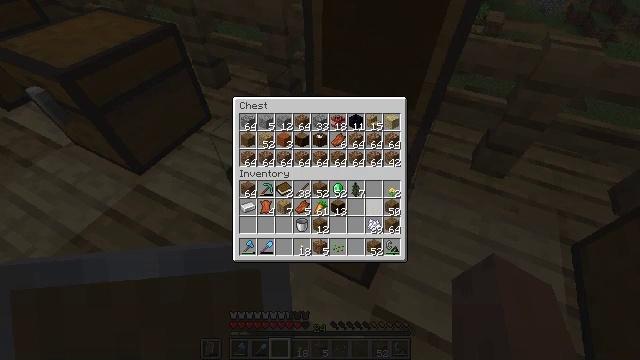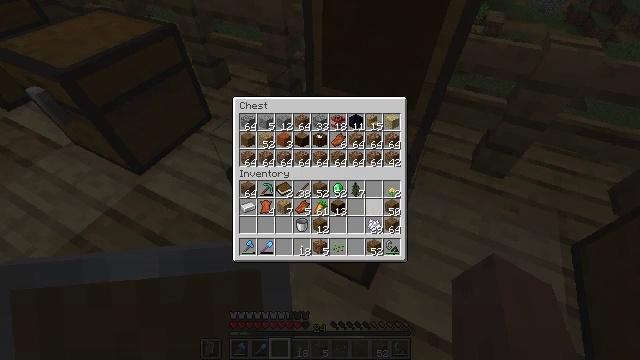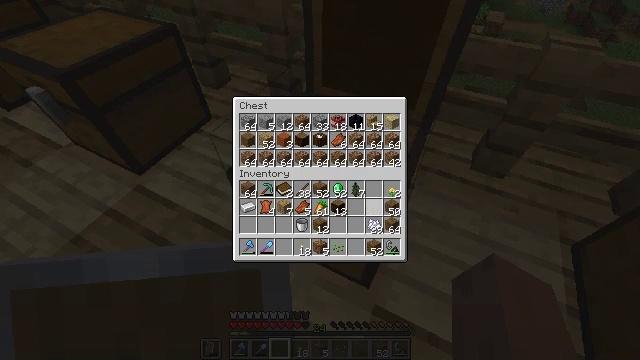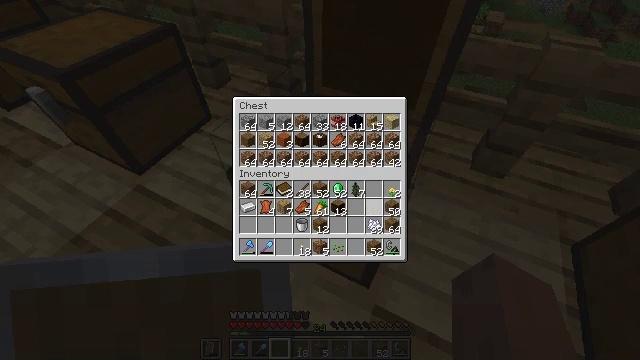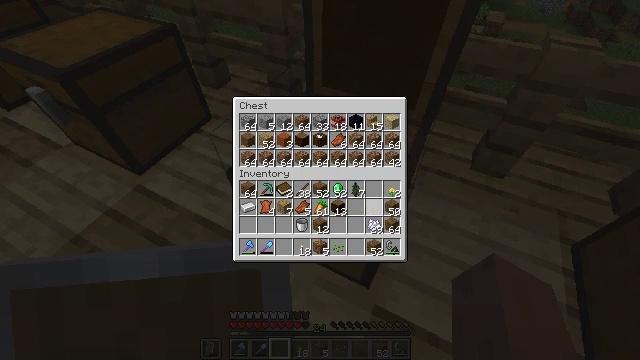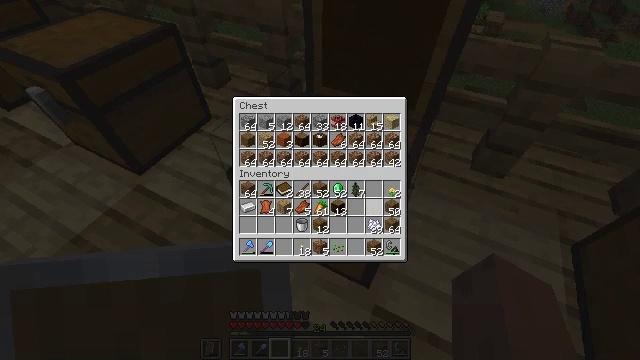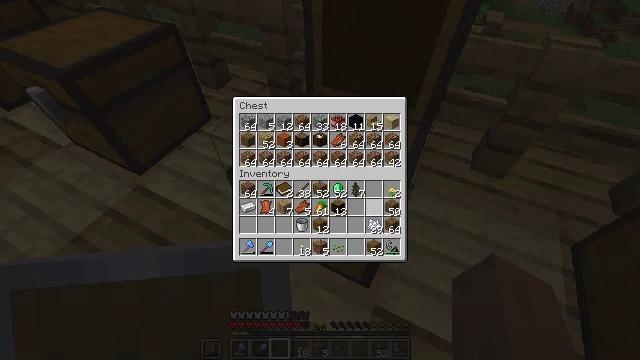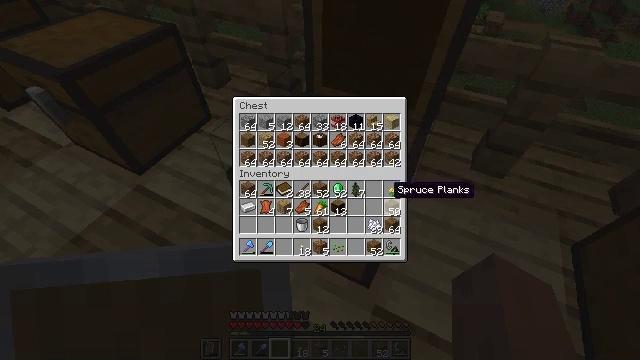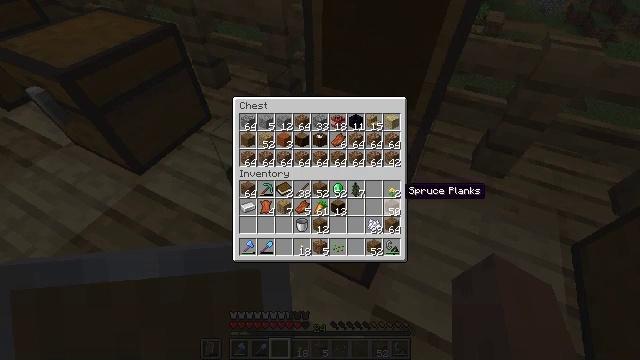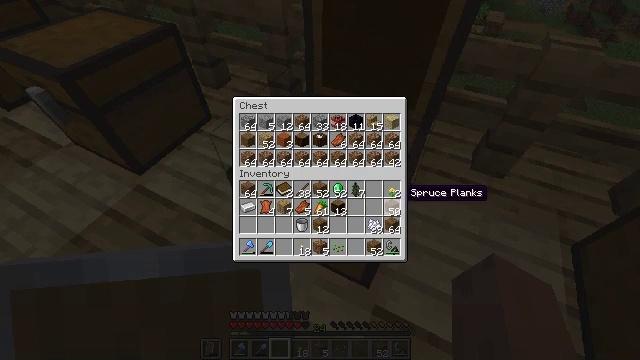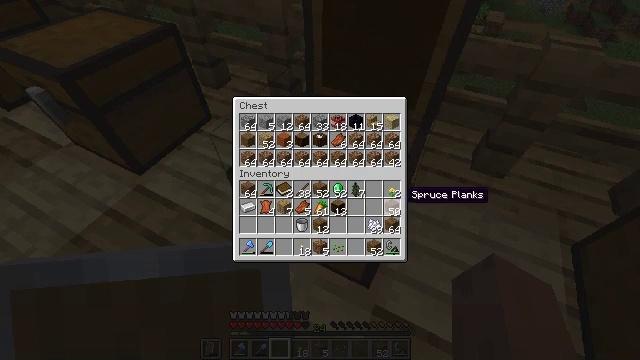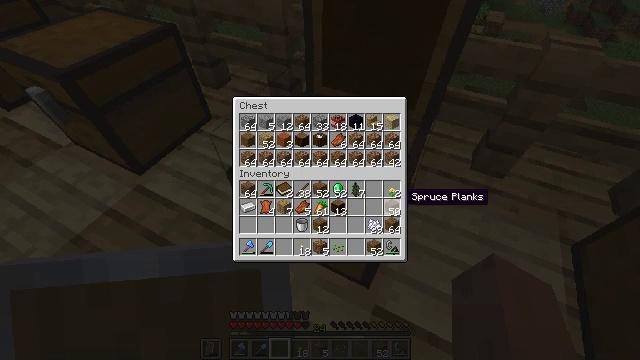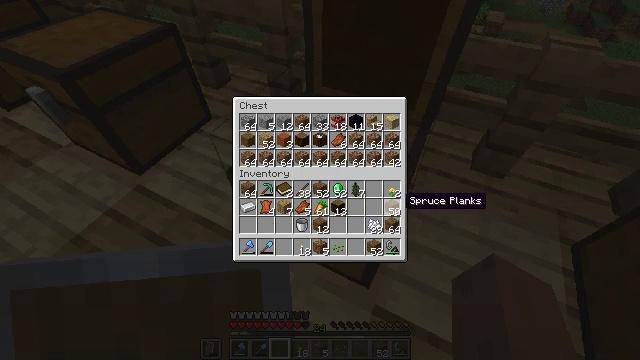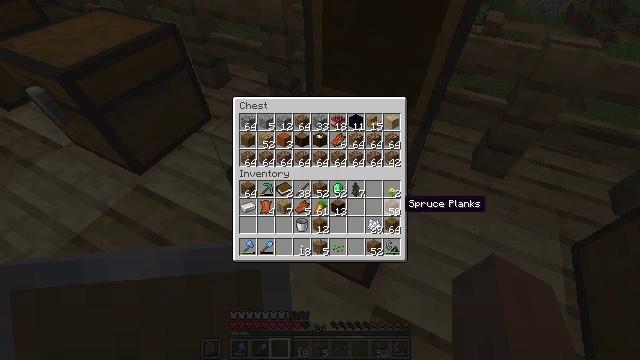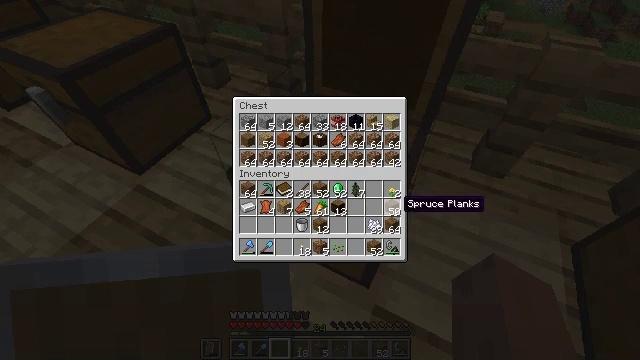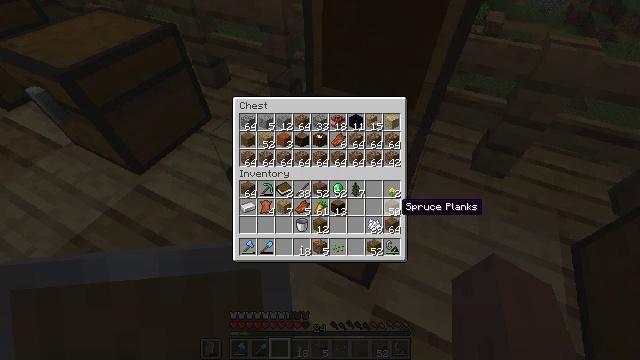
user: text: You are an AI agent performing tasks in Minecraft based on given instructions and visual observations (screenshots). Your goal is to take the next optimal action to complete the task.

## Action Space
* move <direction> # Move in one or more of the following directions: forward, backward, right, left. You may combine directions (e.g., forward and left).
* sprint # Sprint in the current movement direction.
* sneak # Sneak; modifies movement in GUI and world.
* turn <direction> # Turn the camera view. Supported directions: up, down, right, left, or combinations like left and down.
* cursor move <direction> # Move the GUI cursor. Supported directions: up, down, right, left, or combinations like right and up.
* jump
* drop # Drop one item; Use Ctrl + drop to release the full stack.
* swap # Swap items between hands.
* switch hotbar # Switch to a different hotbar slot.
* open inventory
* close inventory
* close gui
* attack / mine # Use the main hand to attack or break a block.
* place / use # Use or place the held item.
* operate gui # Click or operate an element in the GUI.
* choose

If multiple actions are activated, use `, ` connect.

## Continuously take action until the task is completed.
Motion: motion action
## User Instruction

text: Drop a dirt block.
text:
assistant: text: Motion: sneak
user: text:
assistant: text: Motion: sneak
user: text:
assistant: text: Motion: sneak
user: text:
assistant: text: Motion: sneak
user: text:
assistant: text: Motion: sneak
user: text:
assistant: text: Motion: sneak
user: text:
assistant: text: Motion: sneak, cursor move right
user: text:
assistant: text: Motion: sneak, cursor move right
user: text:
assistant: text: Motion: sneak
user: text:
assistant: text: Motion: sneak
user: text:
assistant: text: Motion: sneak
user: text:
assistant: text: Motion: sneak
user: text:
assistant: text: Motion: sneak
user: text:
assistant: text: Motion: sneak
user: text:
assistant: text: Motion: sneak
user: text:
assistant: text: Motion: sneak
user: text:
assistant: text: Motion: sneak
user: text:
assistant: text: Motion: sneak
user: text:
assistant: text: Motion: sneak, cursor move left
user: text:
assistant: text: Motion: sneak, cursor move left and up
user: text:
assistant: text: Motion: sneak
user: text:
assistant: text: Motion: sneak
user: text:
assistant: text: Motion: sneak
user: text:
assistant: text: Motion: sneak
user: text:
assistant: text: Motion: sneak
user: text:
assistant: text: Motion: sneak
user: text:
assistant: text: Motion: sneak, cursor move right
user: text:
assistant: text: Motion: sneak
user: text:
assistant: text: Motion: sneak
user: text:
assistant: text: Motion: sneak